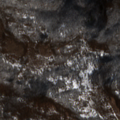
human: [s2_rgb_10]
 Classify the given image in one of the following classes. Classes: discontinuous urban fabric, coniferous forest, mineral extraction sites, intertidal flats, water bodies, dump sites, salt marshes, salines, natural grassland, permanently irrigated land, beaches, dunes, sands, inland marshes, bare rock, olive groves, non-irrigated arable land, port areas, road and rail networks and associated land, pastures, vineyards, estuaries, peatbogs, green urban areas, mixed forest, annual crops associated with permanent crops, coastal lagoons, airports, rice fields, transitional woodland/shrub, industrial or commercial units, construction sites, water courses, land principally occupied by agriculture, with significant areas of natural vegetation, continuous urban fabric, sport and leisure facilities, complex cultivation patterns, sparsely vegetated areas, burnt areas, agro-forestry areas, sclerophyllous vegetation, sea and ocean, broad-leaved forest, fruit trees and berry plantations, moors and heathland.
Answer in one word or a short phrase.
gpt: broad-leaved forest, natural grassland, transitional woodland/shrub